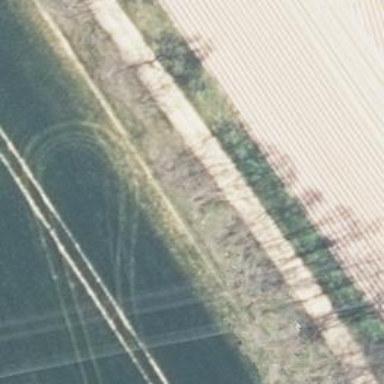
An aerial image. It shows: Row of deciduous broadleaved trees.